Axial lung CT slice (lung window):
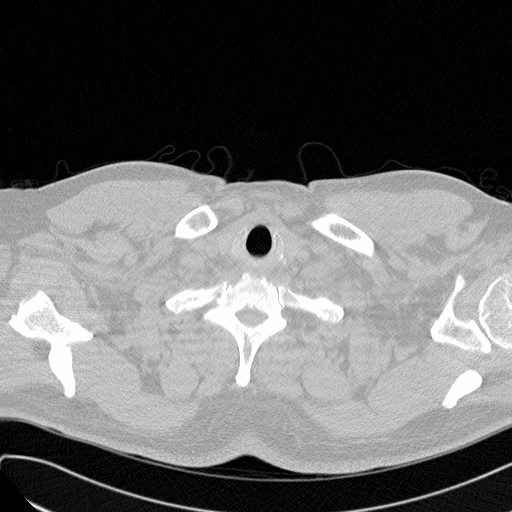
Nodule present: no